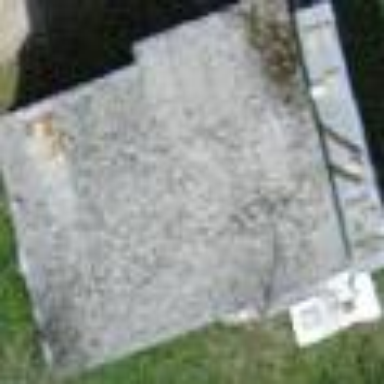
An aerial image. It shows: View of roof of building.